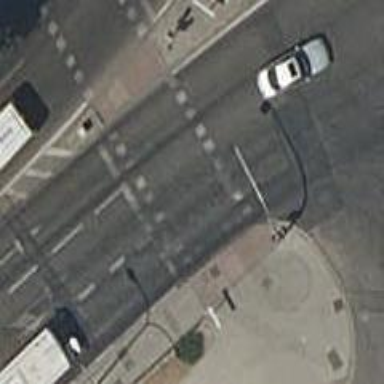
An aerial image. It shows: Traffic signals at road crossing.